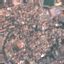
Label: Residential